Question: I added two UIView to ViewController.view, and applied 2 squares image into each view.layer.mask to make it like a square is sliced into 2 pieces, and addSubview the imageview over it.
I am having a problem rendering the masked layers and save it to photo album.
I want the saved photo to be look like picture no. 1, but it always looks like picture no. 2 after I save it to photo album.
Is there any solution to capture like picture No. 1 after applying mask?
the below is the reference from apple regarind renderIngContext.
Important The OS X v10.5 implementation of this method does not support the entire Core Animation composition model. QCCompositionLayer, CAOpenGLLayer, and QTMovieLayer layers are not rendered. Additionally, layers that use 3D transforms are not rendered, nor are layers that specify backgroundFilters, filters, compositingFilter, or a mask values. Future versions of OS X may add support for rendering these layers and properties.

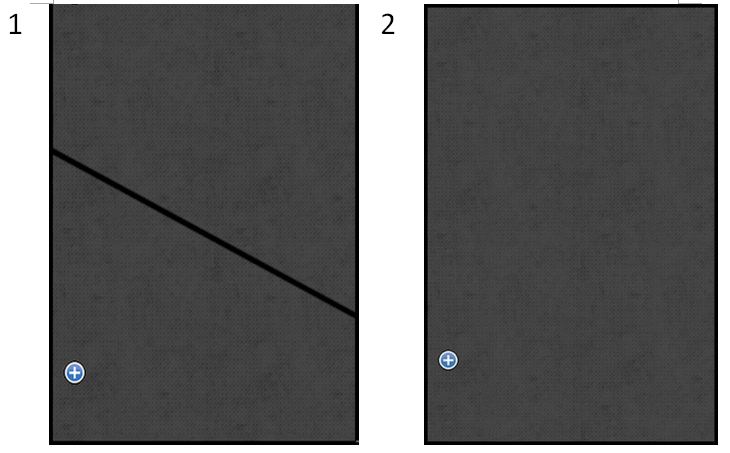
Answer: When we apply masking to any image then the we get the resultant image with alpha property of masked image to 1 and remaining image to 0,
and when we are capturing image of view then there is still complete image(we are able to seen half image due due to alpa = 0 of half image, but there is still a complete image) , so we getting the screenshot of complete view.